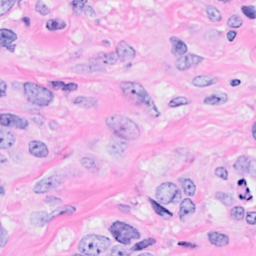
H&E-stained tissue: Breast